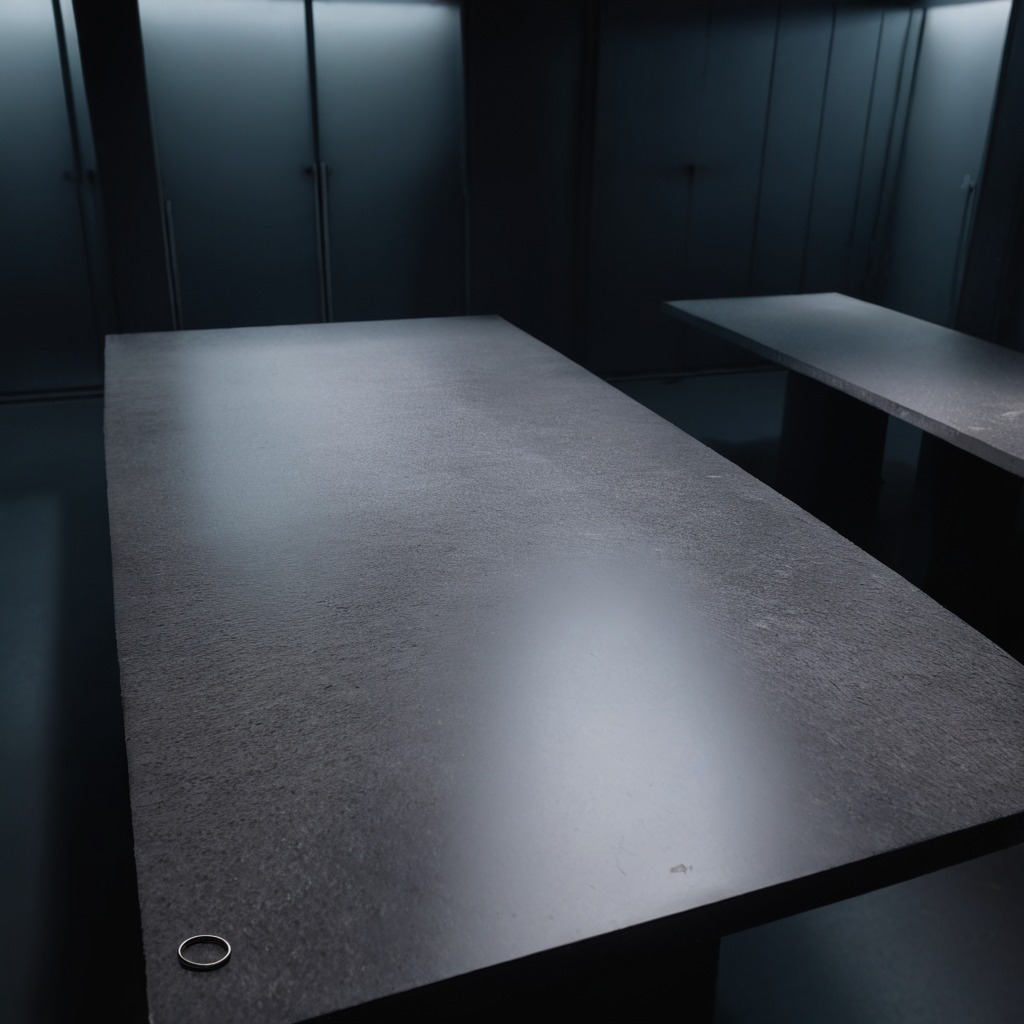
A rubber O-ring lies on a clean granite table inside a workshop at night dim ambient light soft shadows worn but